Question: Program Description:
> Write a program to print 21 rows of X's in the shape of a large X as illustrated below. Be sure so the two rows intersect at the "11" row.
Here is what I want as an output:

Here is what I have so far.
'''
public class Program168h {
public static void main (String [] args) {
String d= "X";
for (int a = 1; a < 23; a++) {
for (int b = a; b >= 1; b--) {
System.out.print(" ");
}
System.out.print(d);
for (int x = a; x < 22; x++) {
System.out.print(" ");
}
System.out.print(d);
System.out.println();
}
}
}
'''
This only produces the first half of the X, I do not know how to produce the lower half.
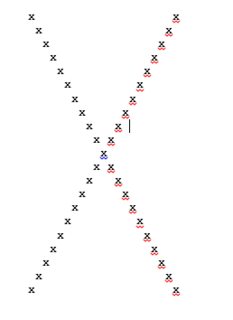
Answer: Try this one:
'''
int xSize = 21;
int ySize = 21;
String sign = "X";
for (int i = 0; i < xSize; ++i) {
for (int j = 0; j < ySize; ++j) {
if (i == j) {
System.out.print(sign);
} else if (i == ySize - j - 1) {
System.out.print(sign);
} else {
System.out.print(" ");
}
}
System.out.println();
}
'''
explanation:
The first operate on Xaxis coordinates, second for operates on Yaxis. Our task is to cover diagonal. Covering first diagonal is where coordinateX == coordinateY. In code is if(i==j). These are points (1,1), (2,2)...... Second diagonal are points where (x,y)= (20,1),(19,2),(18,3) .... This situation covers second if(i == ySize - j - 1) .